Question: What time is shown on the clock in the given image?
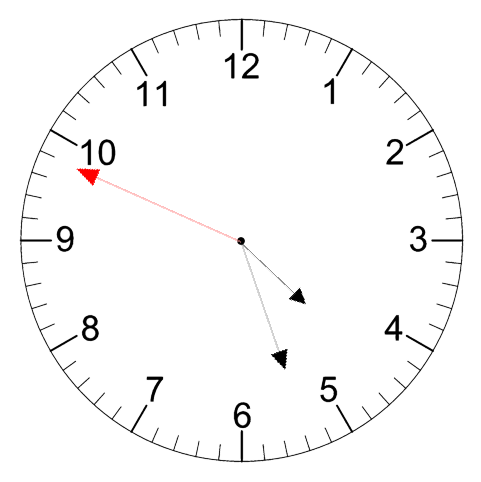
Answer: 04:26:49